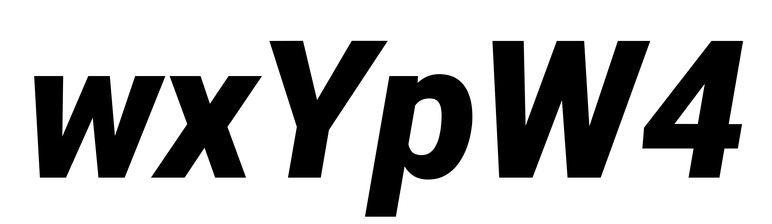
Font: Roboto-Italic_Black_Italic